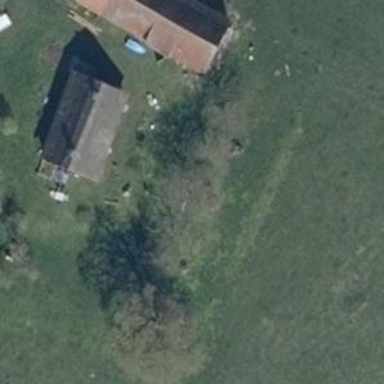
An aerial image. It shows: Isolated dwelling in remote location.